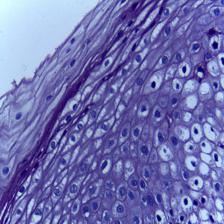
Diagnosis: OSCC